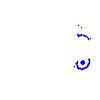
Particle: proton